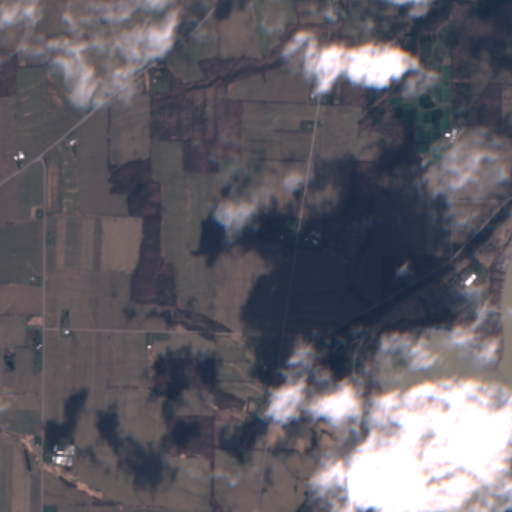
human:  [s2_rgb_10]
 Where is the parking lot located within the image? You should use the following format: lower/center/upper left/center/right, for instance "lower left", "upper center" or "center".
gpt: The parking lot is located in the lower right of the image.
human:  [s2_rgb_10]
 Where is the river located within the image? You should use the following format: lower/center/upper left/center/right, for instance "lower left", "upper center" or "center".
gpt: The river is located in the lower right of the image.
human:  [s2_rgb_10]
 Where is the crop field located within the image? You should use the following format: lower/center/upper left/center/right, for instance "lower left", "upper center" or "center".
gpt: There is no crop field in the image.